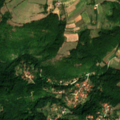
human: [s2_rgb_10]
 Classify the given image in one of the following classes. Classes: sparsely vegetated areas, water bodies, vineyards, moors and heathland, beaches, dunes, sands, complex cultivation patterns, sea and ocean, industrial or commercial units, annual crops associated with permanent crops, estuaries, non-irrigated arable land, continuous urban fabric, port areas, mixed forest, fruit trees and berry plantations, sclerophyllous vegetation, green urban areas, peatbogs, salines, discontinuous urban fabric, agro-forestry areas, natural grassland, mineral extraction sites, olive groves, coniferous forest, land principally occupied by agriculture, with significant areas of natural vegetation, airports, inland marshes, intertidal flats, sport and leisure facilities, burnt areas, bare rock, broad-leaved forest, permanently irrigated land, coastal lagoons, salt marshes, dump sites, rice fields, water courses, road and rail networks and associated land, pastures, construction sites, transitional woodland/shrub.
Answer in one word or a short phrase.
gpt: complex cultivation patterns, land principally occupied by agriculture, with significant areas of natural vegetation, broad-leaved forest, transitional woodland/shrub